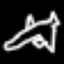
Label: airplane